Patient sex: F
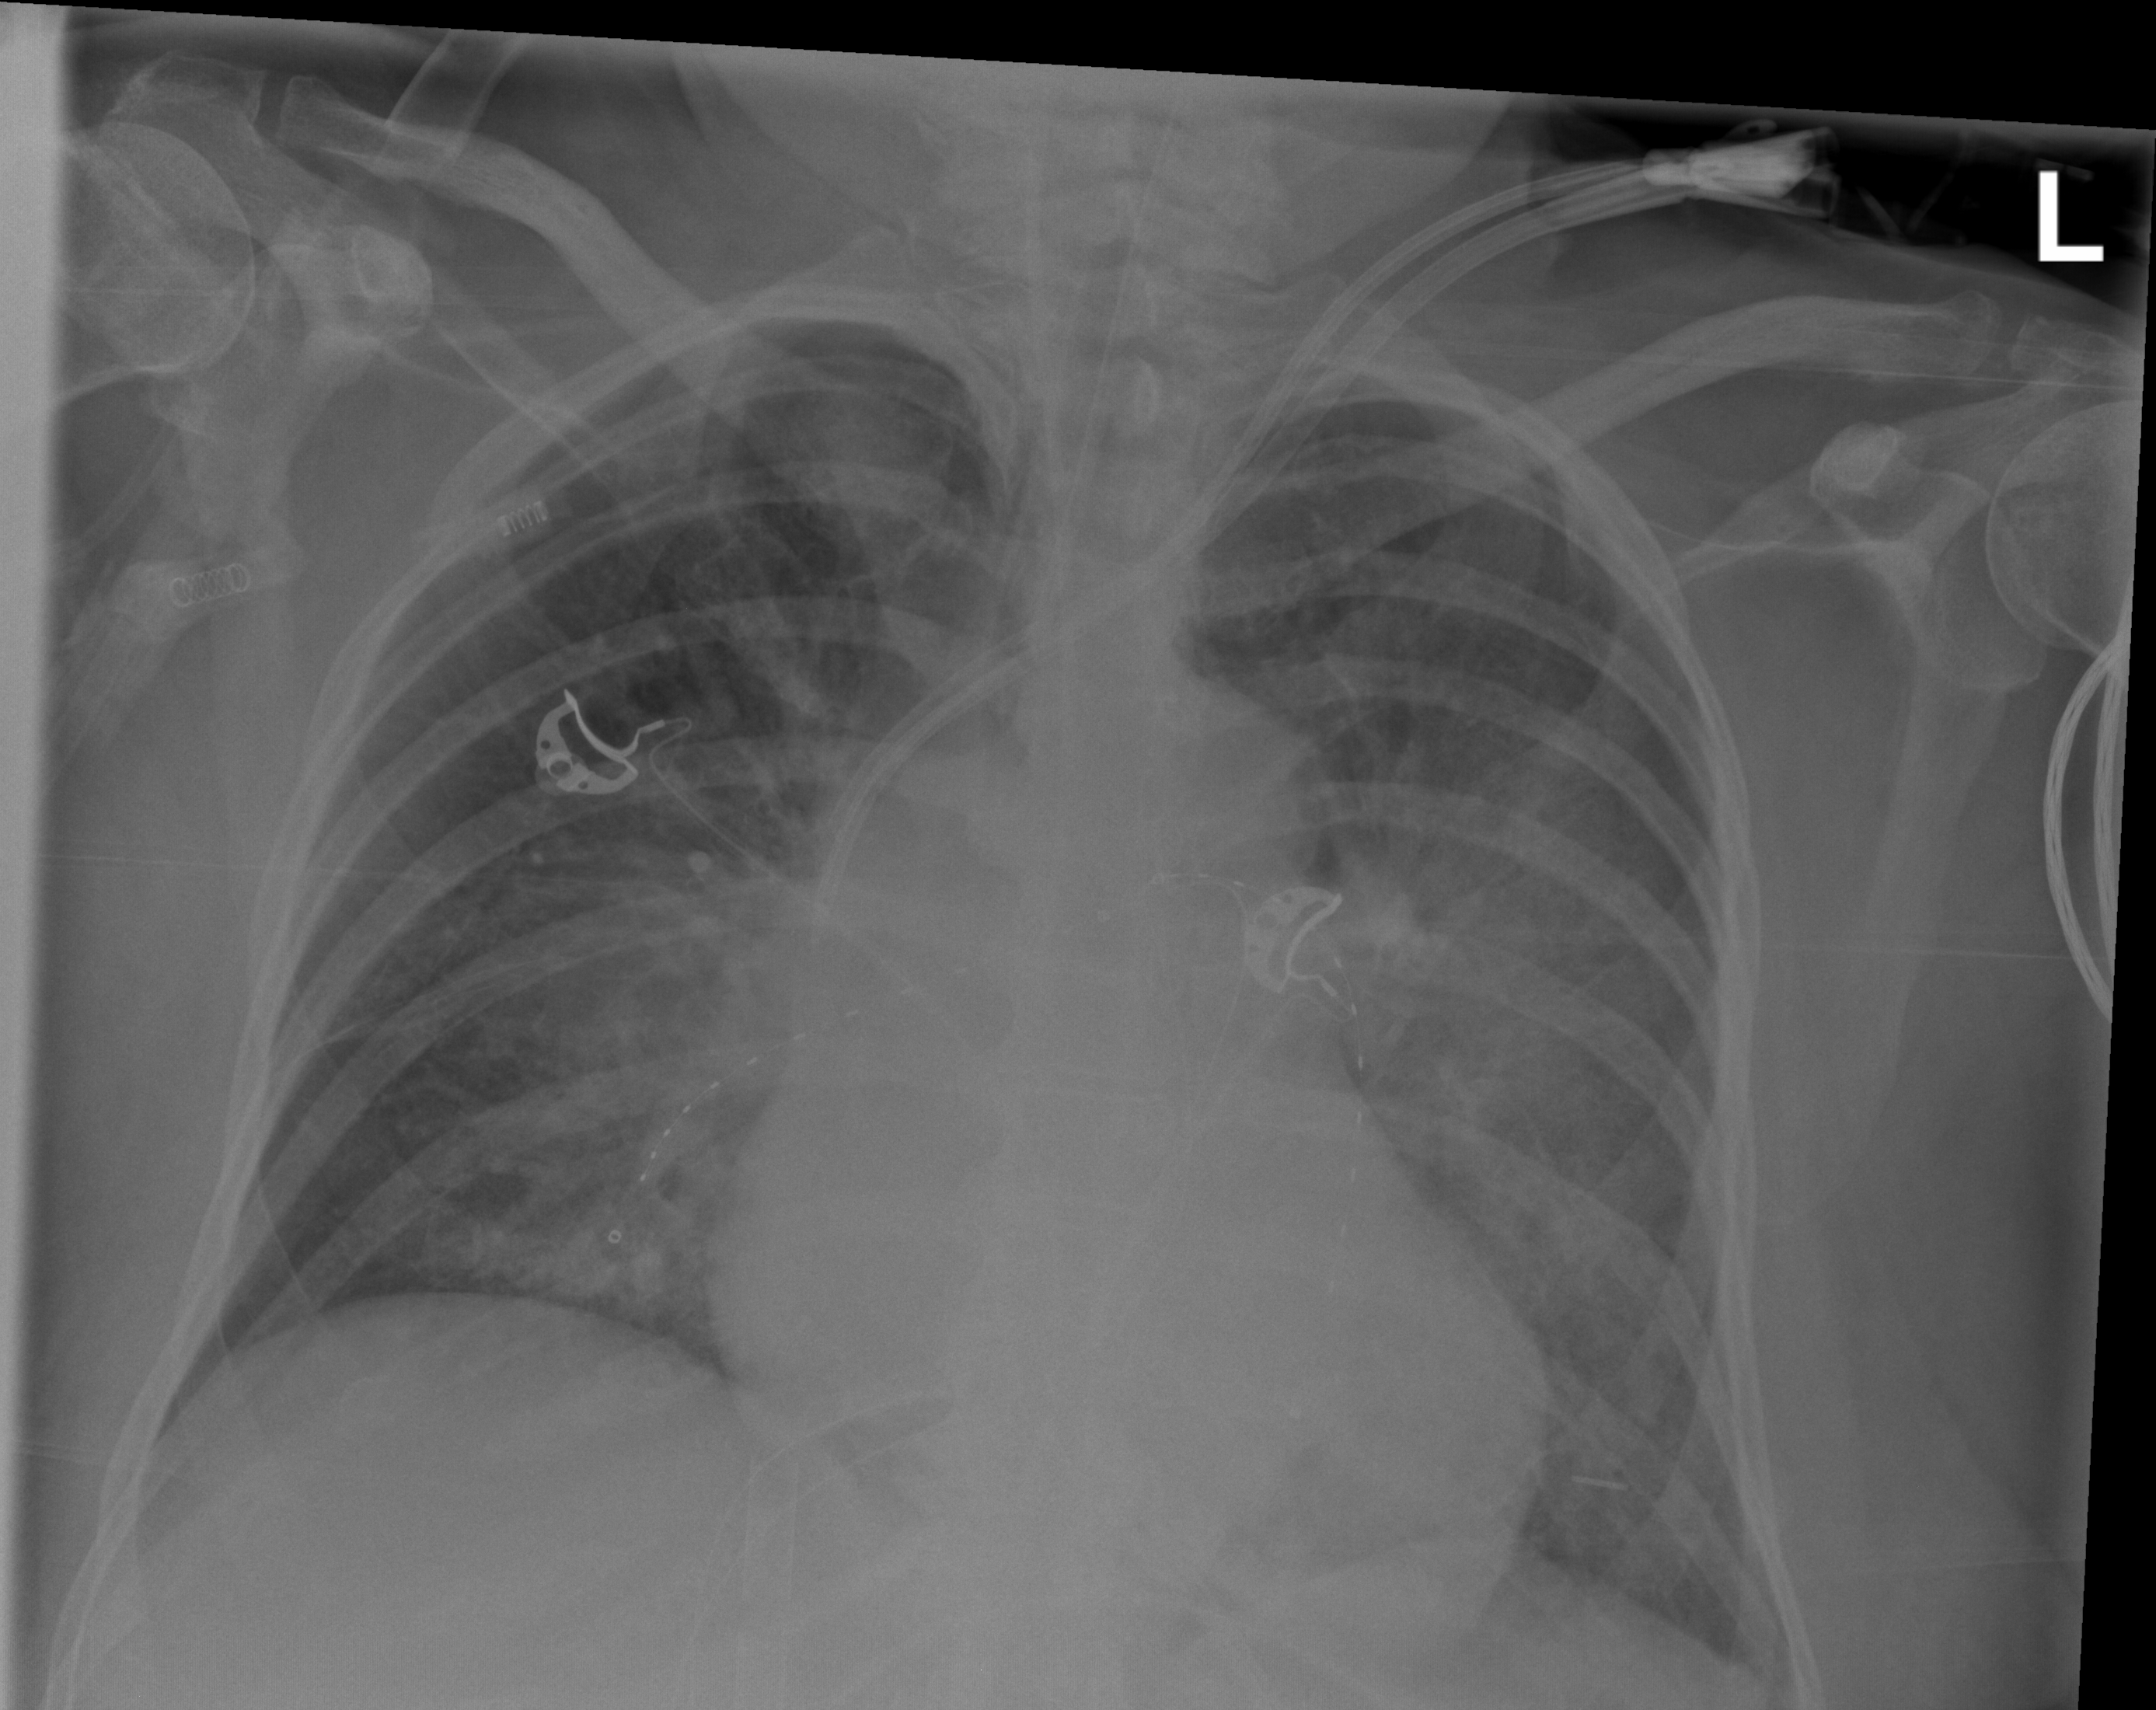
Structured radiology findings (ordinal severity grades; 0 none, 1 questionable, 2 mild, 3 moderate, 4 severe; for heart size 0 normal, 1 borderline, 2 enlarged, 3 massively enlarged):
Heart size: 1
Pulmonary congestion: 0
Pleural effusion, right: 0
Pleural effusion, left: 0
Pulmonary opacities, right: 2
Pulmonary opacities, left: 2
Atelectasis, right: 2
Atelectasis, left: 2